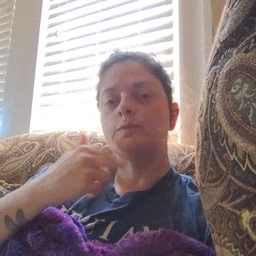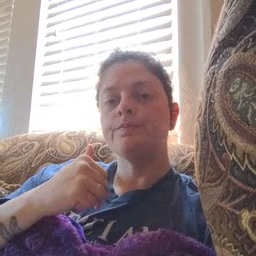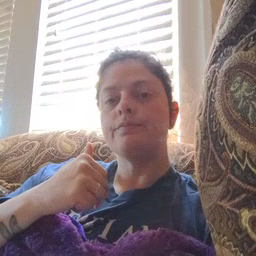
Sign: cute